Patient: sex M, age 47
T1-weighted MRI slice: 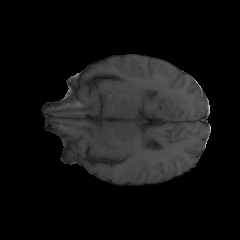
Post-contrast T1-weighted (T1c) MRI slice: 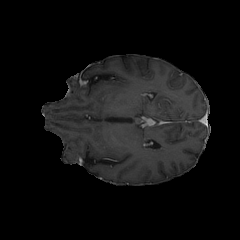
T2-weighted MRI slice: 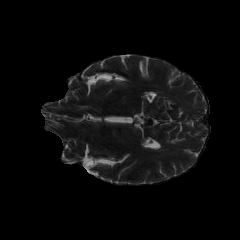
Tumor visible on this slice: yes
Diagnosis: Astrocytoma, IDH-wildtype
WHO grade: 3